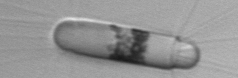
Label: Corethron_hystrix